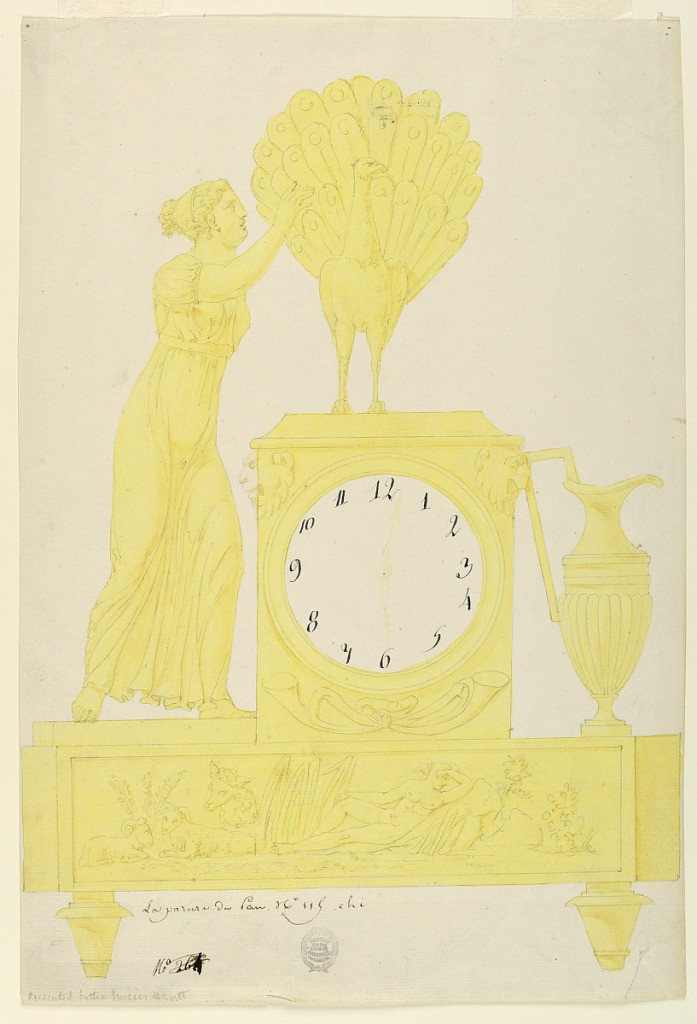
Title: Design for Clock
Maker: Lefebvre Manufactory, Tournai
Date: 1800–1825
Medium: Graphite, pen and black ink, brush and yellow, red watercolor on white laid paper
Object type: Drawing
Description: Octagonal base supported by tapered feet. Front panel shows a relief of Hermes as shepherd, sleeping. Ram at left. Above, on dial, a peacock. A standing woman in profile at left. A pitcher at right.

Inscriptions:
Below left, pen and brown ink: da pauvre du [o] m. No. 115 ehi / No. 261 (?) [crossed out]

Below center: Cooper Union stamp #457D